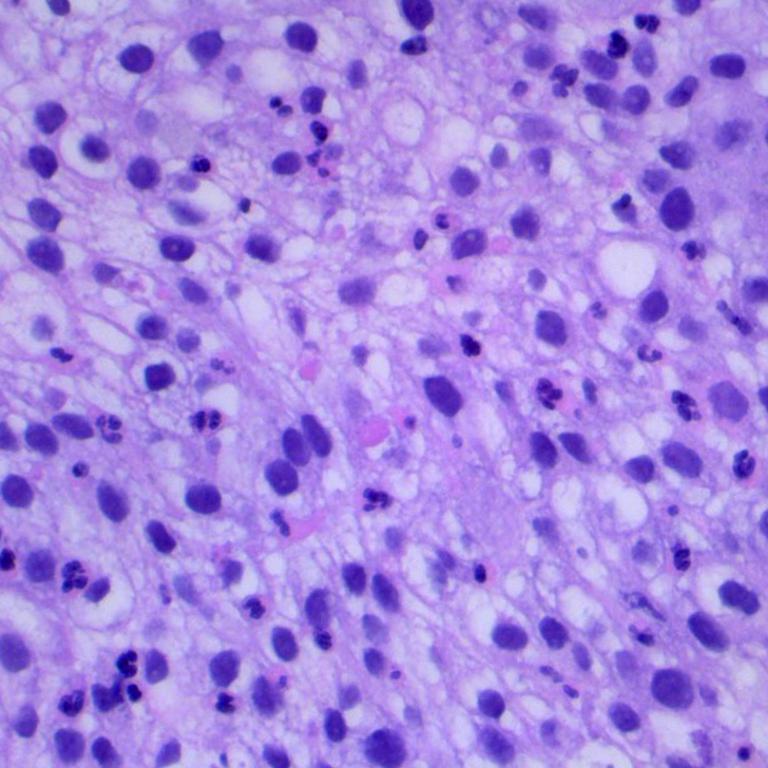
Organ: lung
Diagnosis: squamous carcinomas